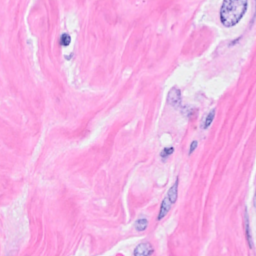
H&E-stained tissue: Breast